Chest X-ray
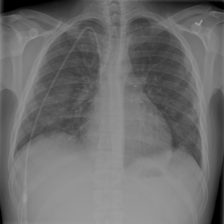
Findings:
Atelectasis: negative
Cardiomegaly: negative
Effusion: positive
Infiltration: negative
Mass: negative
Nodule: positive
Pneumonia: negative
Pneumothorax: negative
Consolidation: negative
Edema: negative
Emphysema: negative
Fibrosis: negative
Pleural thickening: negative
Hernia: negative